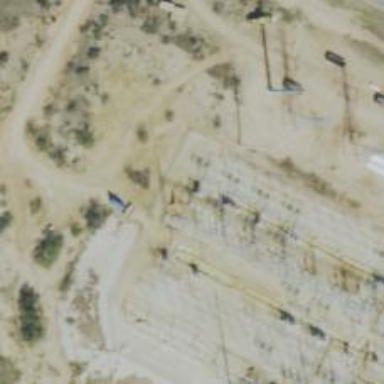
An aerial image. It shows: Switch used for power control.